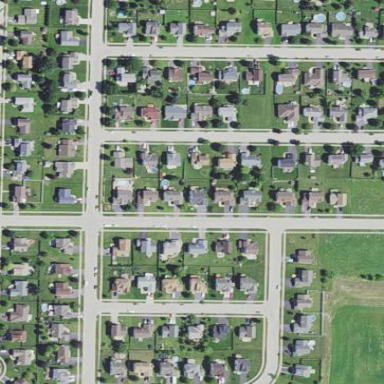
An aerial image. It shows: Neighborhood.